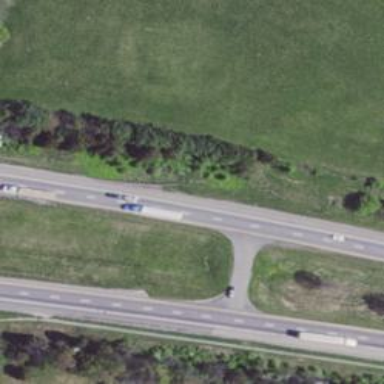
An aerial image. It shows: Asphalt motorway.